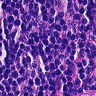
Metastatic tissue present: no